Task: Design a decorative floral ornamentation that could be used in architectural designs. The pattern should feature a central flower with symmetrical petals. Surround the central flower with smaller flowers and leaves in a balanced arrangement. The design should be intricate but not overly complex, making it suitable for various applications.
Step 1345:
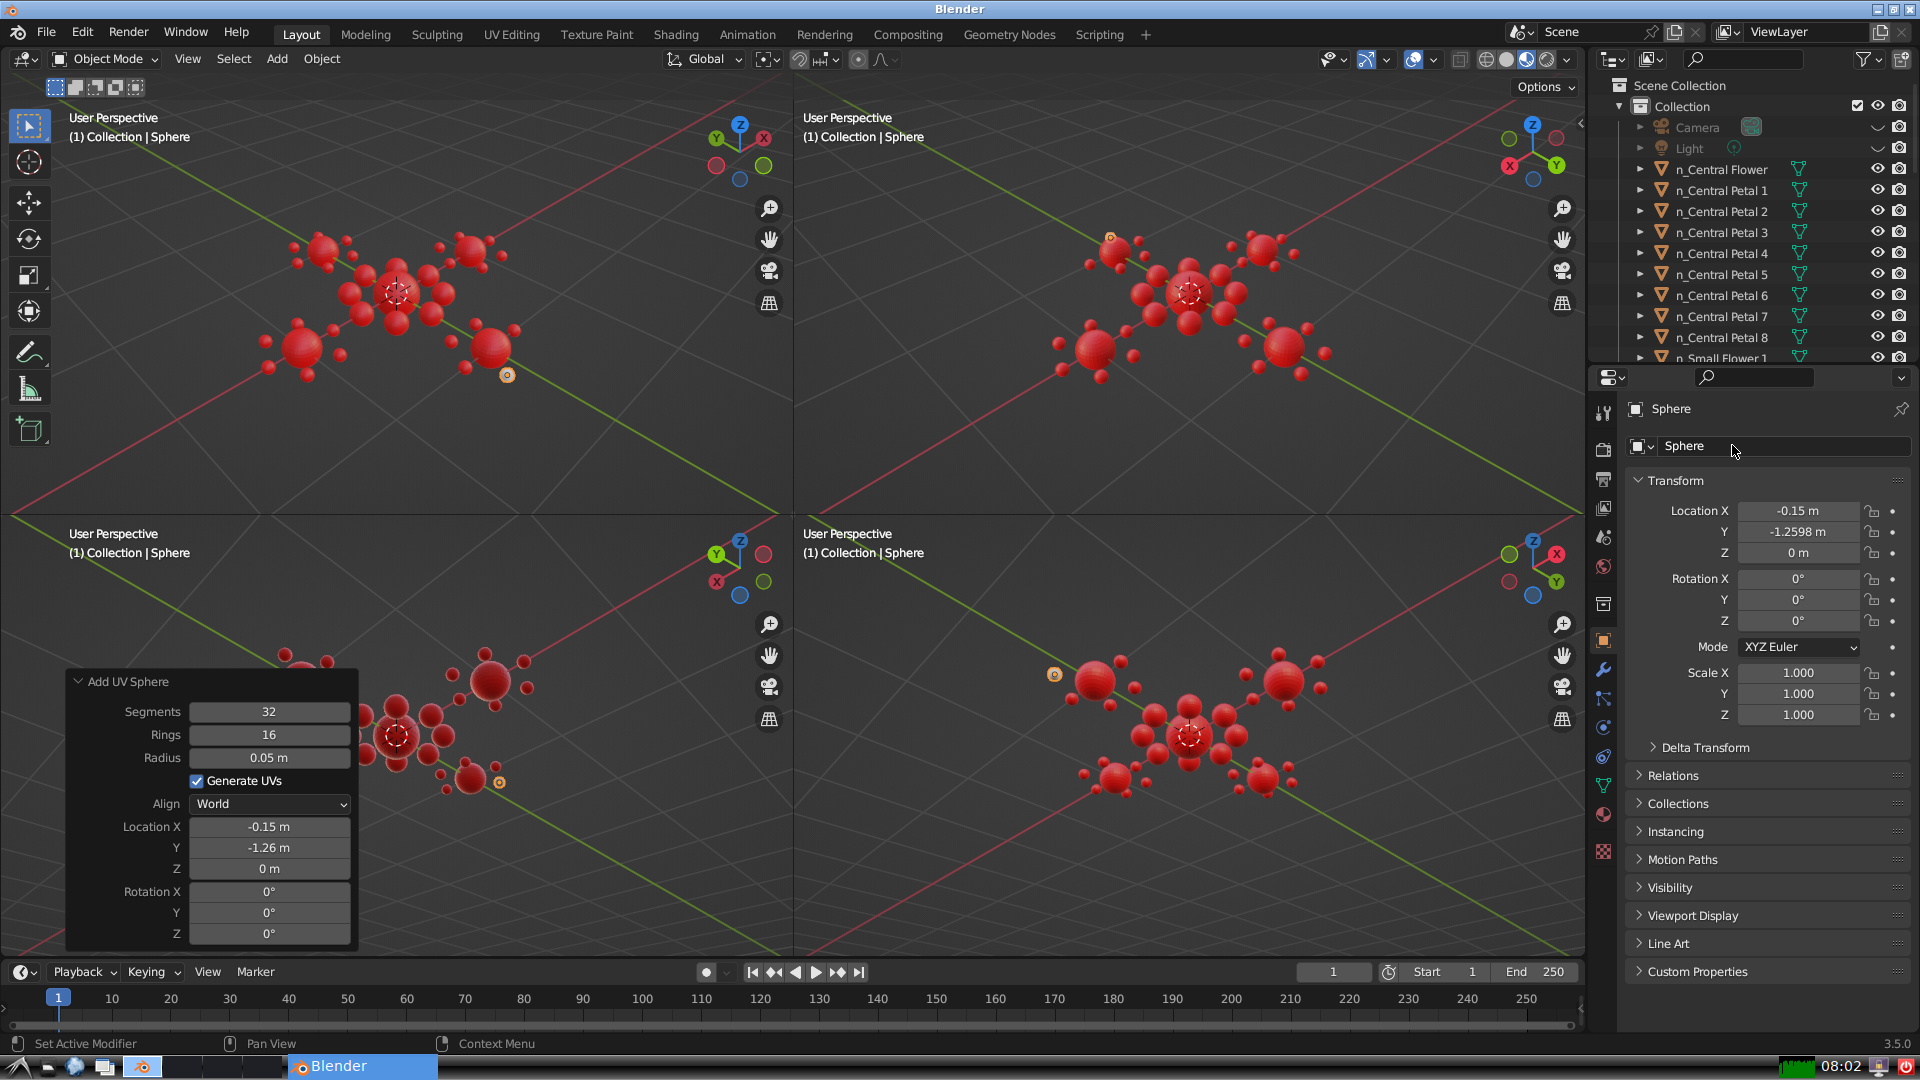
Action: click: no